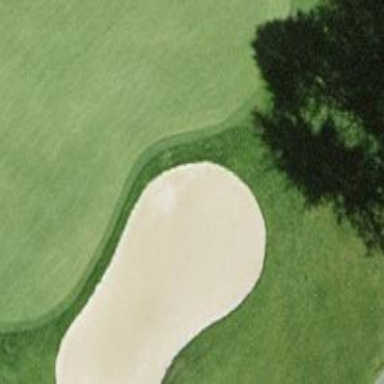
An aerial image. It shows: Bunker filled with sand on golf course.